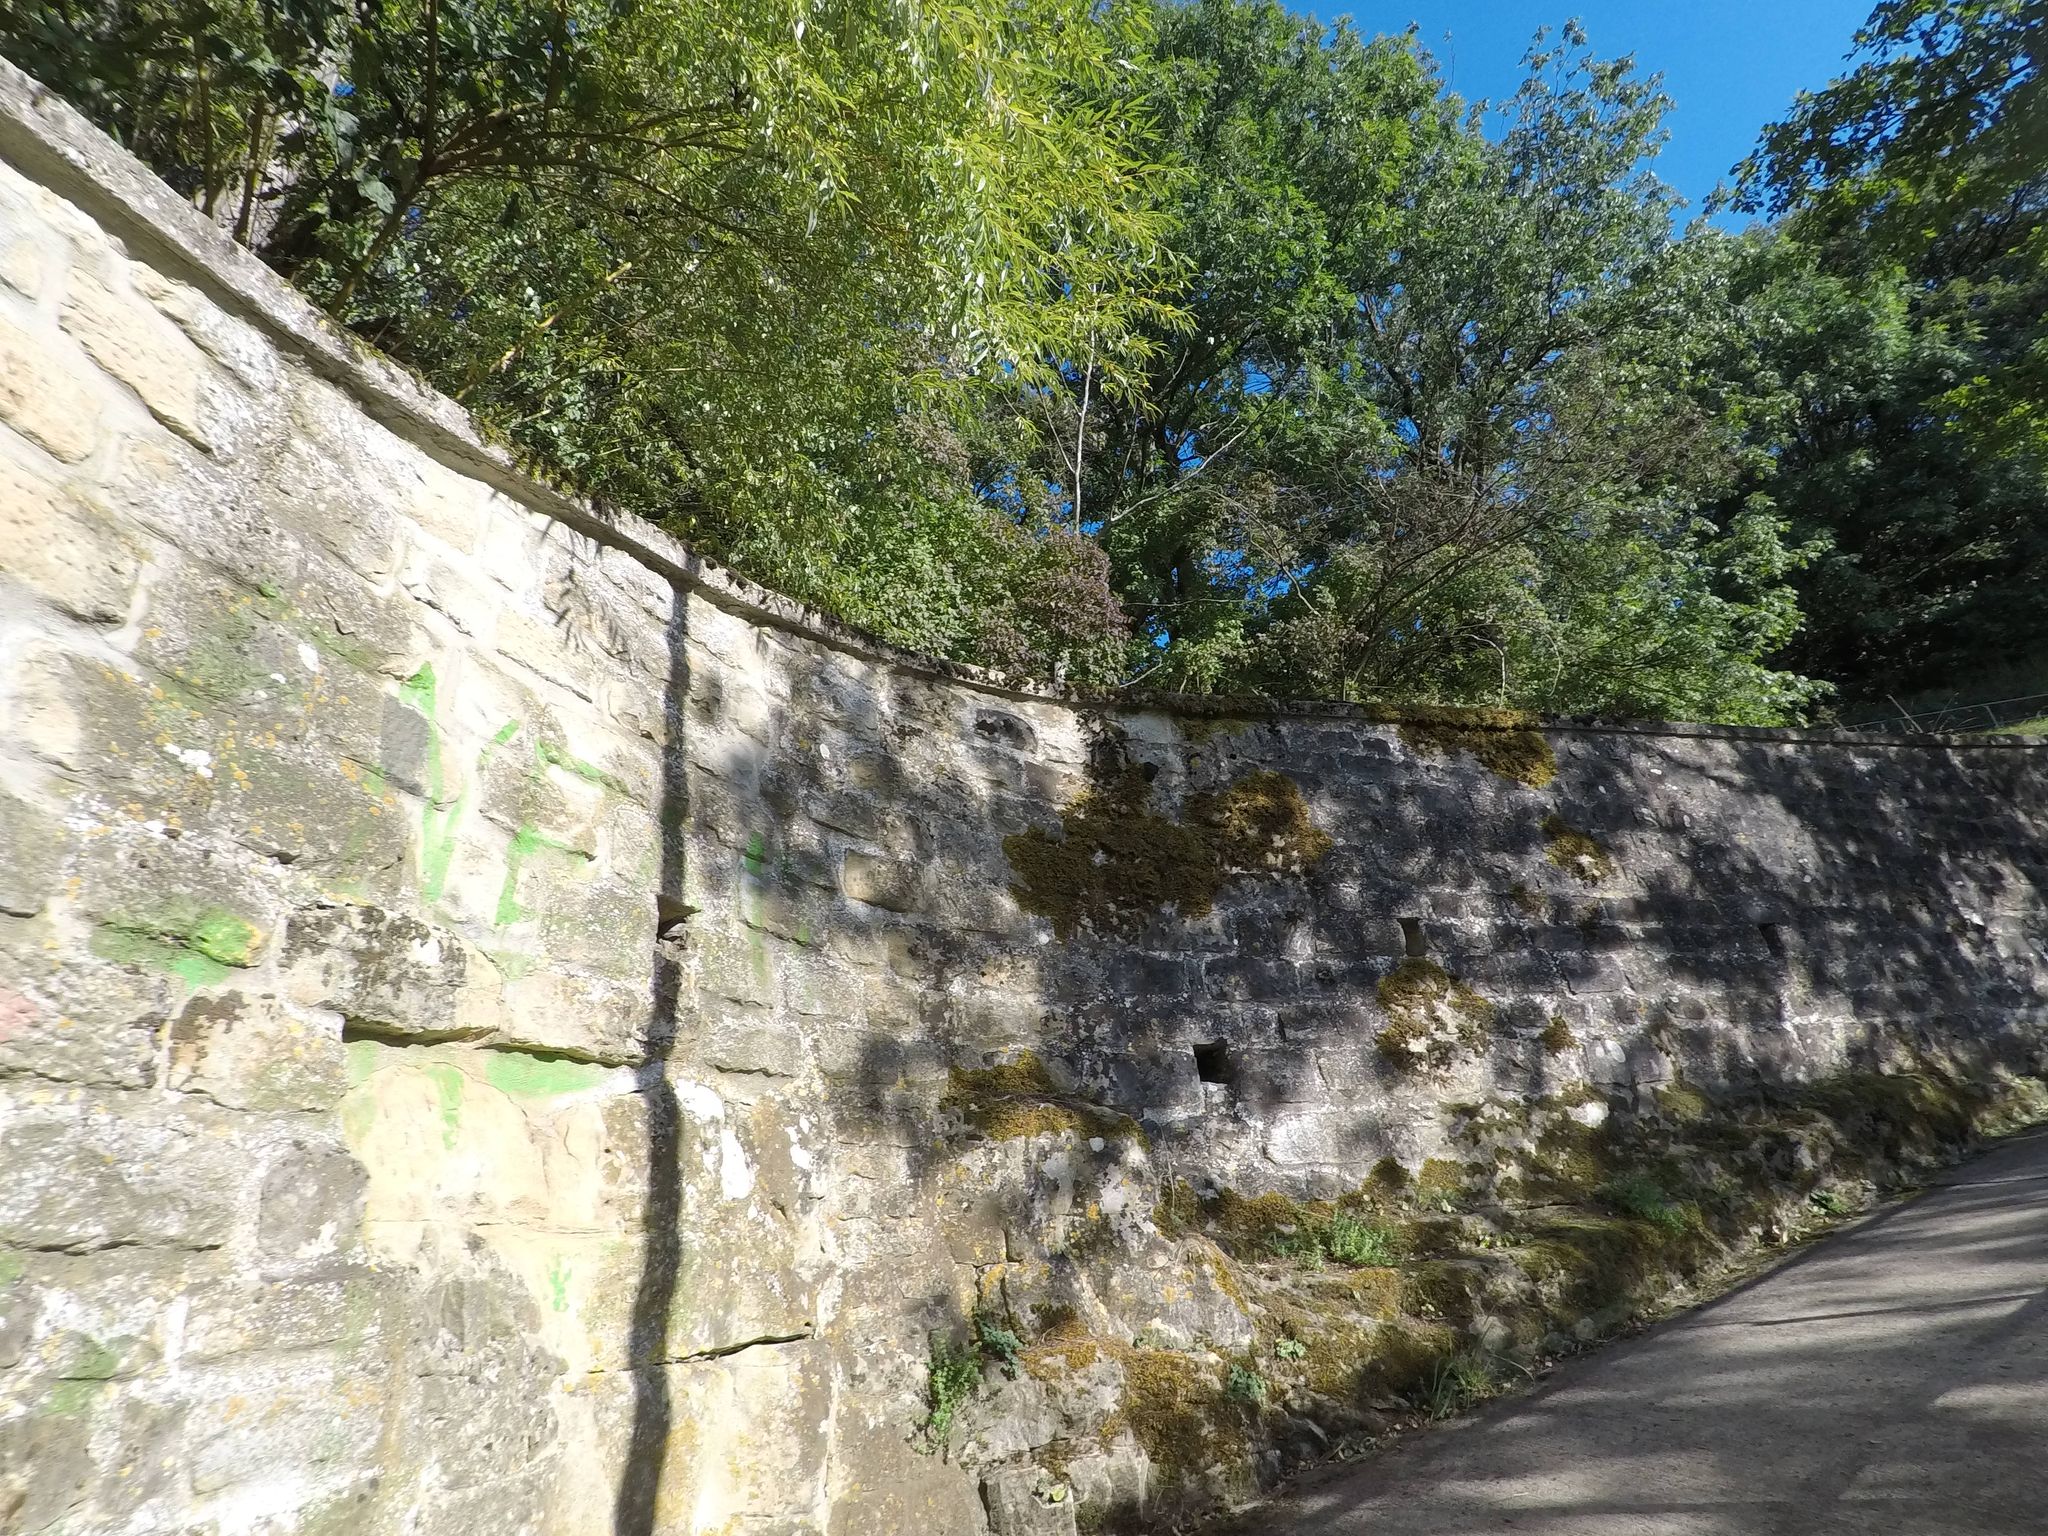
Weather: clear
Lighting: day
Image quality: slightly poor
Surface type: walking surface
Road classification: unclassified, footway
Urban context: urban centre
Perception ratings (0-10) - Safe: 2.28, Lively: 3.09, Beautiful: 8.36, Boring: 7.81, Depressing: 5.86, Wealthy: 5.7